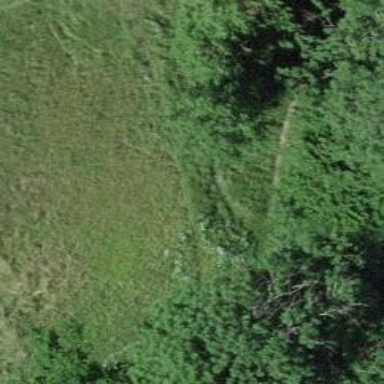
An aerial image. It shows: Grassy path.